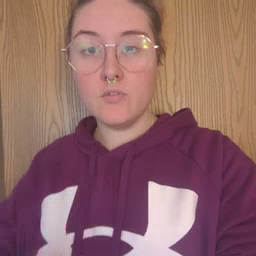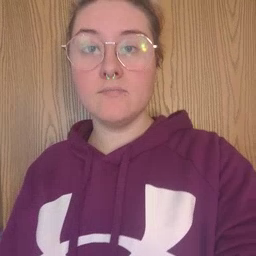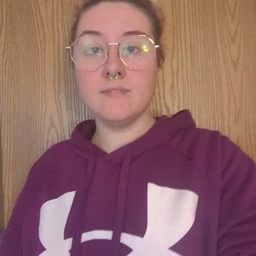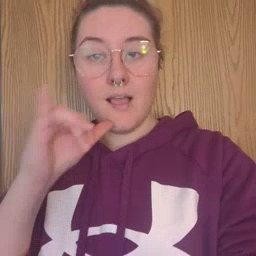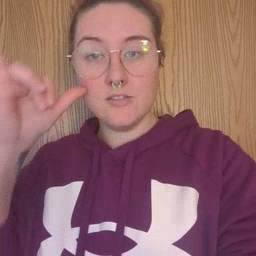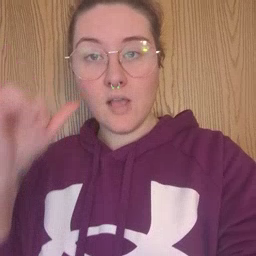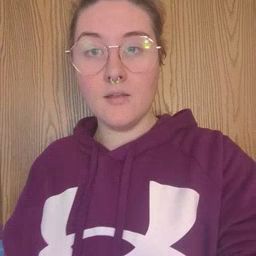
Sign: yesterday